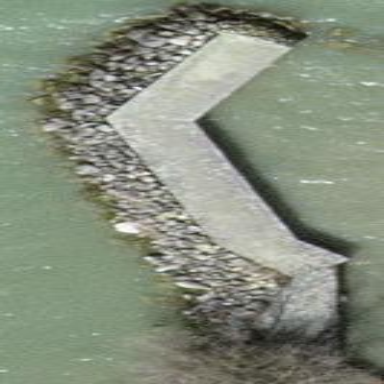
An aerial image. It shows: Breakwater structure.